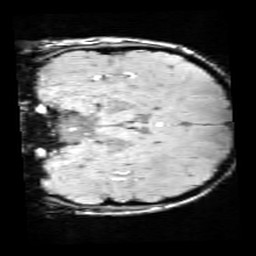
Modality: SWI
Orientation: coronal
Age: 11
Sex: male
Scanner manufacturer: siemens
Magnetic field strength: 3 T
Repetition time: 0.027 s
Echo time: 0.02 s